Question: I want to plot a Normal versus a Log-Normal function using following code:
'''
from scipy.stats import norm, lognorm
import numpy as np
import matplotlib.pyplot as plt
# example: r(t) = ln(1 + R(t)) ~ N(0.05, (0.5)^2))
# 1 + R(t) = exp(r(t)) ~ logNormal(0.05, (0.5)^2)
# R(t) = e(r(t)) - 1 ~ logNormal(0.05, (0.5)^2) - 1
#
# plot normal and log normal density
mu = .05
sd = .5
x = np.linspace(mu - 3 * sd, mu + 3 * sd, 100)
plt.plot(x, norm.pdf(x, mu, sd), label="Normal")
plt.plot(exp(x)-1, lognorm.pdf(exp(x), mu, sd), '--', label="Log-Normal")
'''
What is wrong ? I expect something like:
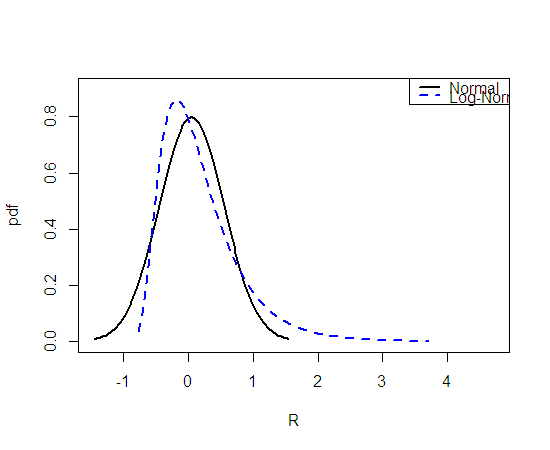
Answer: The order of parameters in the lognorm.pdf function is not what you think!
When you reverse the order to:
'lognorm.pdf(exp(x), sd, mu)', you get the plot you were expecting.
EDIT: The <URL>'